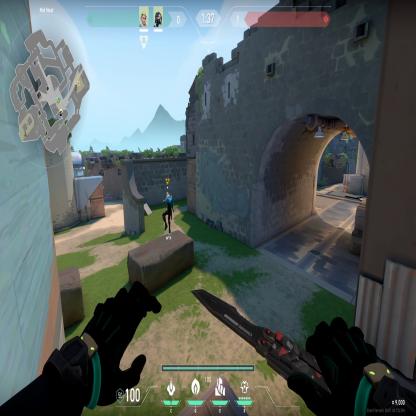
Label: teammate